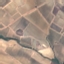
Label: PermanentCrop